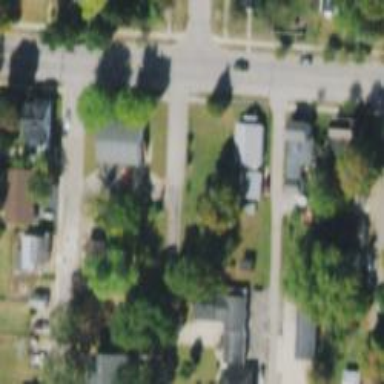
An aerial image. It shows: Alley classified as service road.